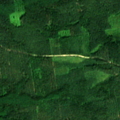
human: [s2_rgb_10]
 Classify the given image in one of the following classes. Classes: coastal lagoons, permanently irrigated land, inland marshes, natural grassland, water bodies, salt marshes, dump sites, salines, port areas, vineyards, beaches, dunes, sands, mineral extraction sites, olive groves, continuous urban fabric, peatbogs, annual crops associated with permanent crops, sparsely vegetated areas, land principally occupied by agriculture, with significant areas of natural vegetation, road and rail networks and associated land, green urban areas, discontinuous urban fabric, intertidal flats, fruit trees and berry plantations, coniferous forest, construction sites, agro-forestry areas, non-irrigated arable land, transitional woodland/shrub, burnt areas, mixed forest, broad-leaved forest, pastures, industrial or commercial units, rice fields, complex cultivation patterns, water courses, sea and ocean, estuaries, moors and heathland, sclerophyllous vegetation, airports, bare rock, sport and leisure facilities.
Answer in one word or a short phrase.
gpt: broad-leaved forest, coniferous forest, mixed forest, transitional woodland/shrub